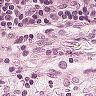
Metastatic tissue present: no